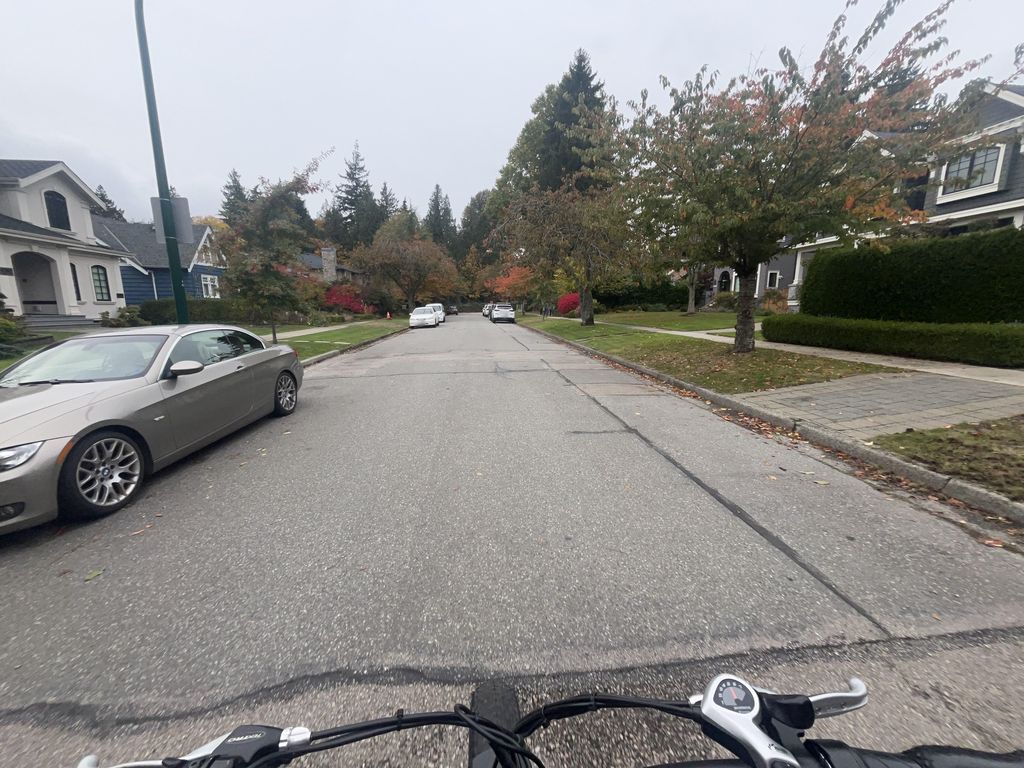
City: vancouver